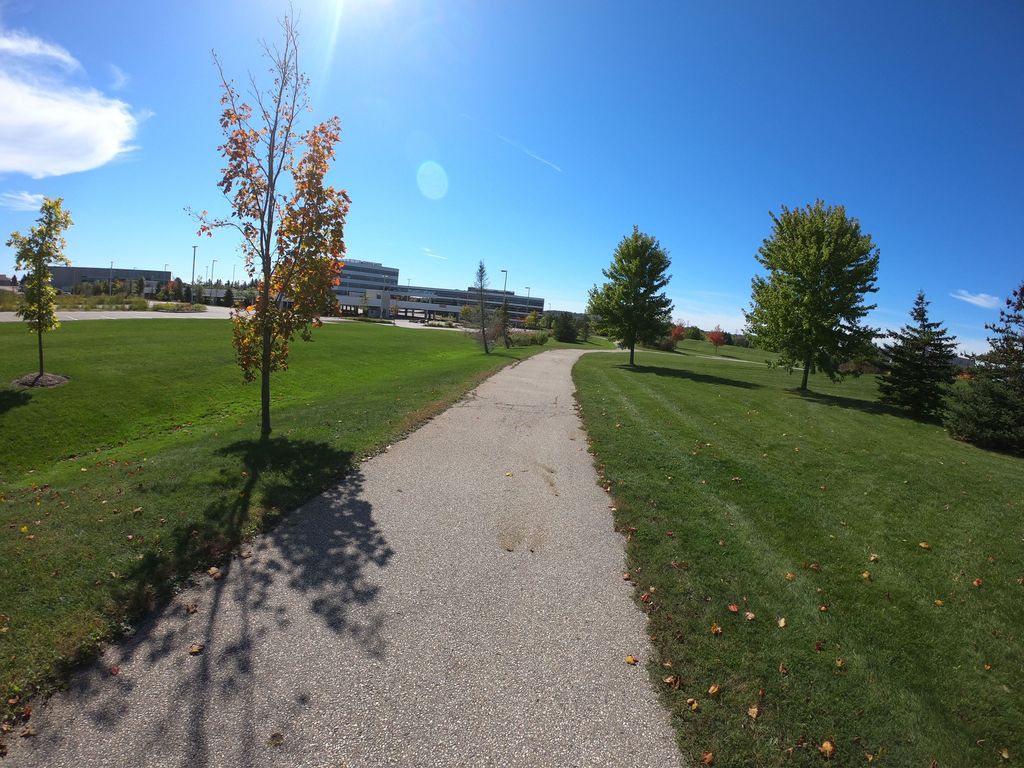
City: kitchener-waterloo